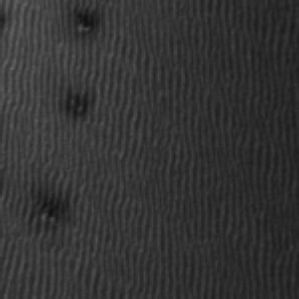
Label: frost